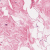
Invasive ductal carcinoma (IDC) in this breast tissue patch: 0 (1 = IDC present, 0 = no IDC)